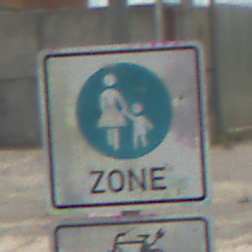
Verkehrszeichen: BeginnFussgaengerzone
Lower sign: EinspurigeFahrzeugeFrei6
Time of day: Midday
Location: Outdoor (Suburban)
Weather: PartlyCloudy
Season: Summer
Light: Natural